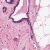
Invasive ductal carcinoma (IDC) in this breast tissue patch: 0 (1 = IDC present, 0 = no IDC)